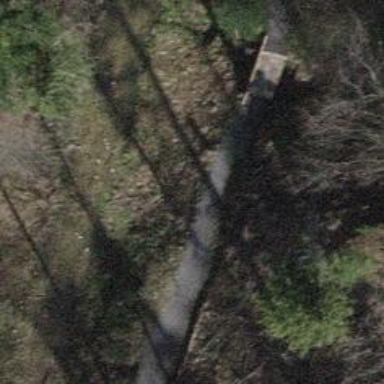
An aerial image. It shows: Gravel path on bridge with excellent trail visibility.